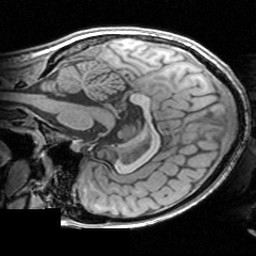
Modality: T1w
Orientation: sagittal
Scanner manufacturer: siemens
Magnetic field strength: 3 T
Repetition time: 1.63 s
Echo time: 0.00311 s